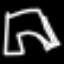
Label: pants